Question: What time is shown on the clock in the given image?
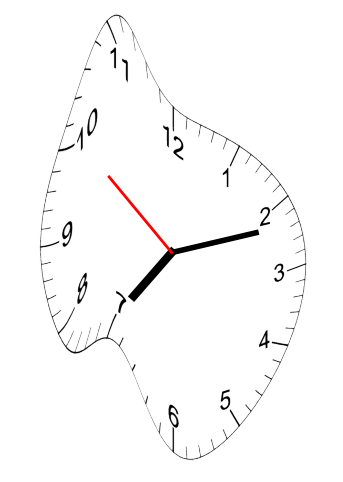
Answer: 07:11:51